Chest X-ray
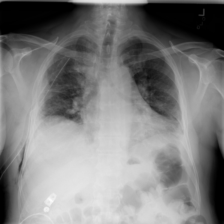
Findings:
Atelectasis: negative
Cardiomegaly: negative
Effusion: negative
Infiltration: negative
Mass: negative
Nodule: negative
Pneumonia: negative
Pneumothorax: negative
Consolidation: negative
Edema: negative
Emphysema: negative
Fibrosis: negative
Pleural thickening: negative
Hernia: negative